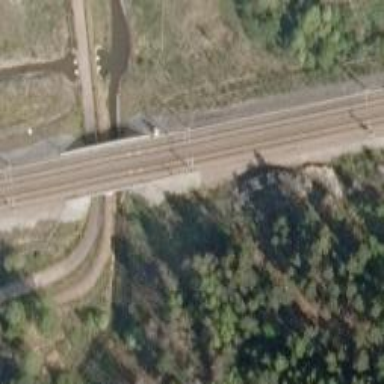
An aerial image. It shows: Railway track with continuous electrified contact line.